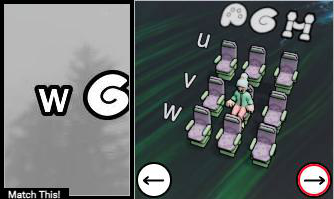
Task: seats
Answer: no